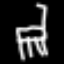
Label: chair